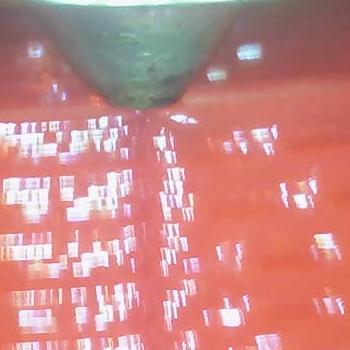
Flow rate: 178%